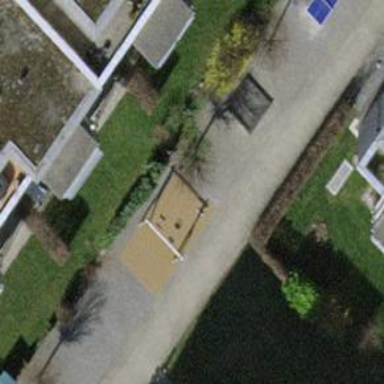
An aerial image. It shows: Playground area for leisure activities on the land.